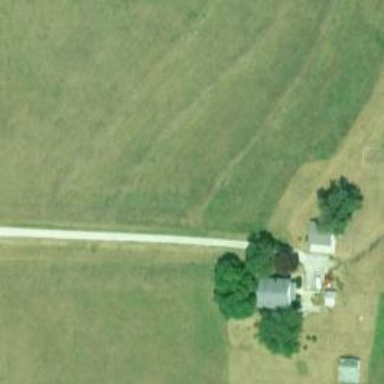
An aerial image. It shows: Driveway.